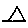
Label: triangle